Question: I am attempting to use PowerShell to create an Application Pool in IIS. After searching the web, I created the following test script:
'''
Import-Module WebAdministration
$siteName = "TestAppPool"
$userAccountName = "Domain\UserName"
$userAccountPassword = "MyPassword"
if(!(Test-Path ("IIS:\AppPools\" + $siteName)))
{
$appPool = New-Item ("IIS:\AppPools\" + $siteName)
#Display Default AppPool Settings
"AppPool = " + $appPool
"UserName = " + $appPool.processModel.userName
"Password = " + $appPool.processModel.password
"Runtime = " + $appPool.managedRuntimeVersion
$appPool.processModel.userName = $userAccountName
$appPool.processModel.password = $userAccountPassword
$appPool.managedRuntimeVersion = "v4.0"
$appPool | Set-Item
#Display Updated AppPool Settings
"AppPool = " +$appPool
"UserName = " + $appPool.processModel.userName
"Password = " + $appPool.processModel.password
"Runtime = " + $appPool.managedRuntimeVersion
}
'''
When I run the script, the user name and password are not updated to the values I set.
Here are the results from the two print blocks
'''
#Display Default AppPool Settings
AppPool = Microsoft.IIs.PowerShell.Framework.ConfigurationElement
UserName =
Password =
Runtime = v2.0
#Display Updated AppPool Settings
AppPool = Microsoft.IIs.PowerShell.Framework.ConfigurationElement
UserName =
Password =
Runtime = v2.0
'''
Looking in IIS, the Application Pool shows the .Net Framework was updated, yet the Identity is still set to ApplicationPoolIdentity. It should be Domain\UserName.

I'm an admin on the machine, and I am running PowerShell in Administrator mode. Any ideas as to what I may be missing to get this to work?
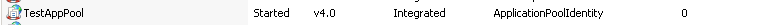
Answer: You will need to change the Process Model identity type to accept a user account instead of the default ApplicationPoolIdentity and this can be done as follows:
'''
Set-ItemProperty -Path IIS:\AppPools\TestAppPool -Name processmodel.identityType -Value 3
Set-ItemProperty -Path IIS:\AppPools\TestAppPool -Name processmodel.userName -Value Domain\UserName
Set-ItemProperty -Path IIS:\AppPools\TestAppPool -Name processmodel.password -Value MyPassword
'''
I hope this helps.